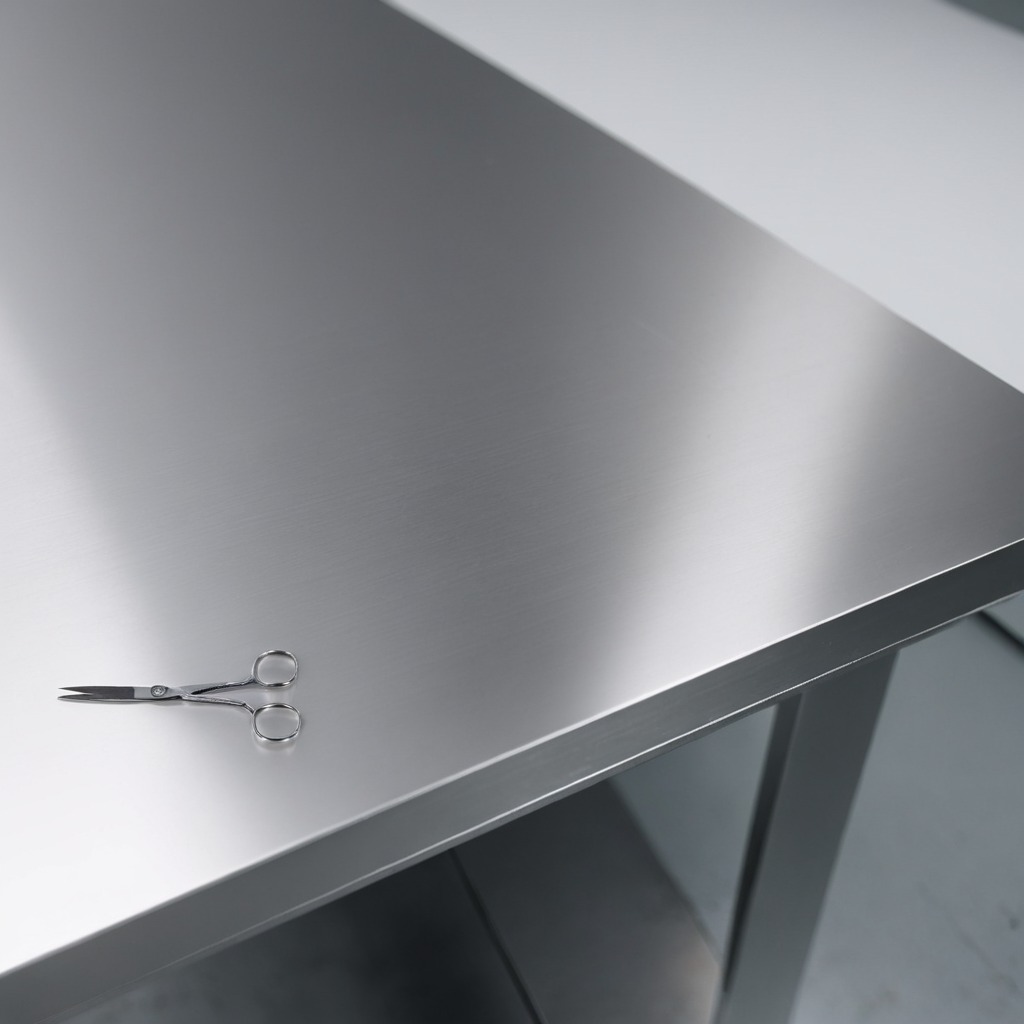
A scissor is lying on the stainless steel table in a high-end prototyping lab.